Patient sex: M
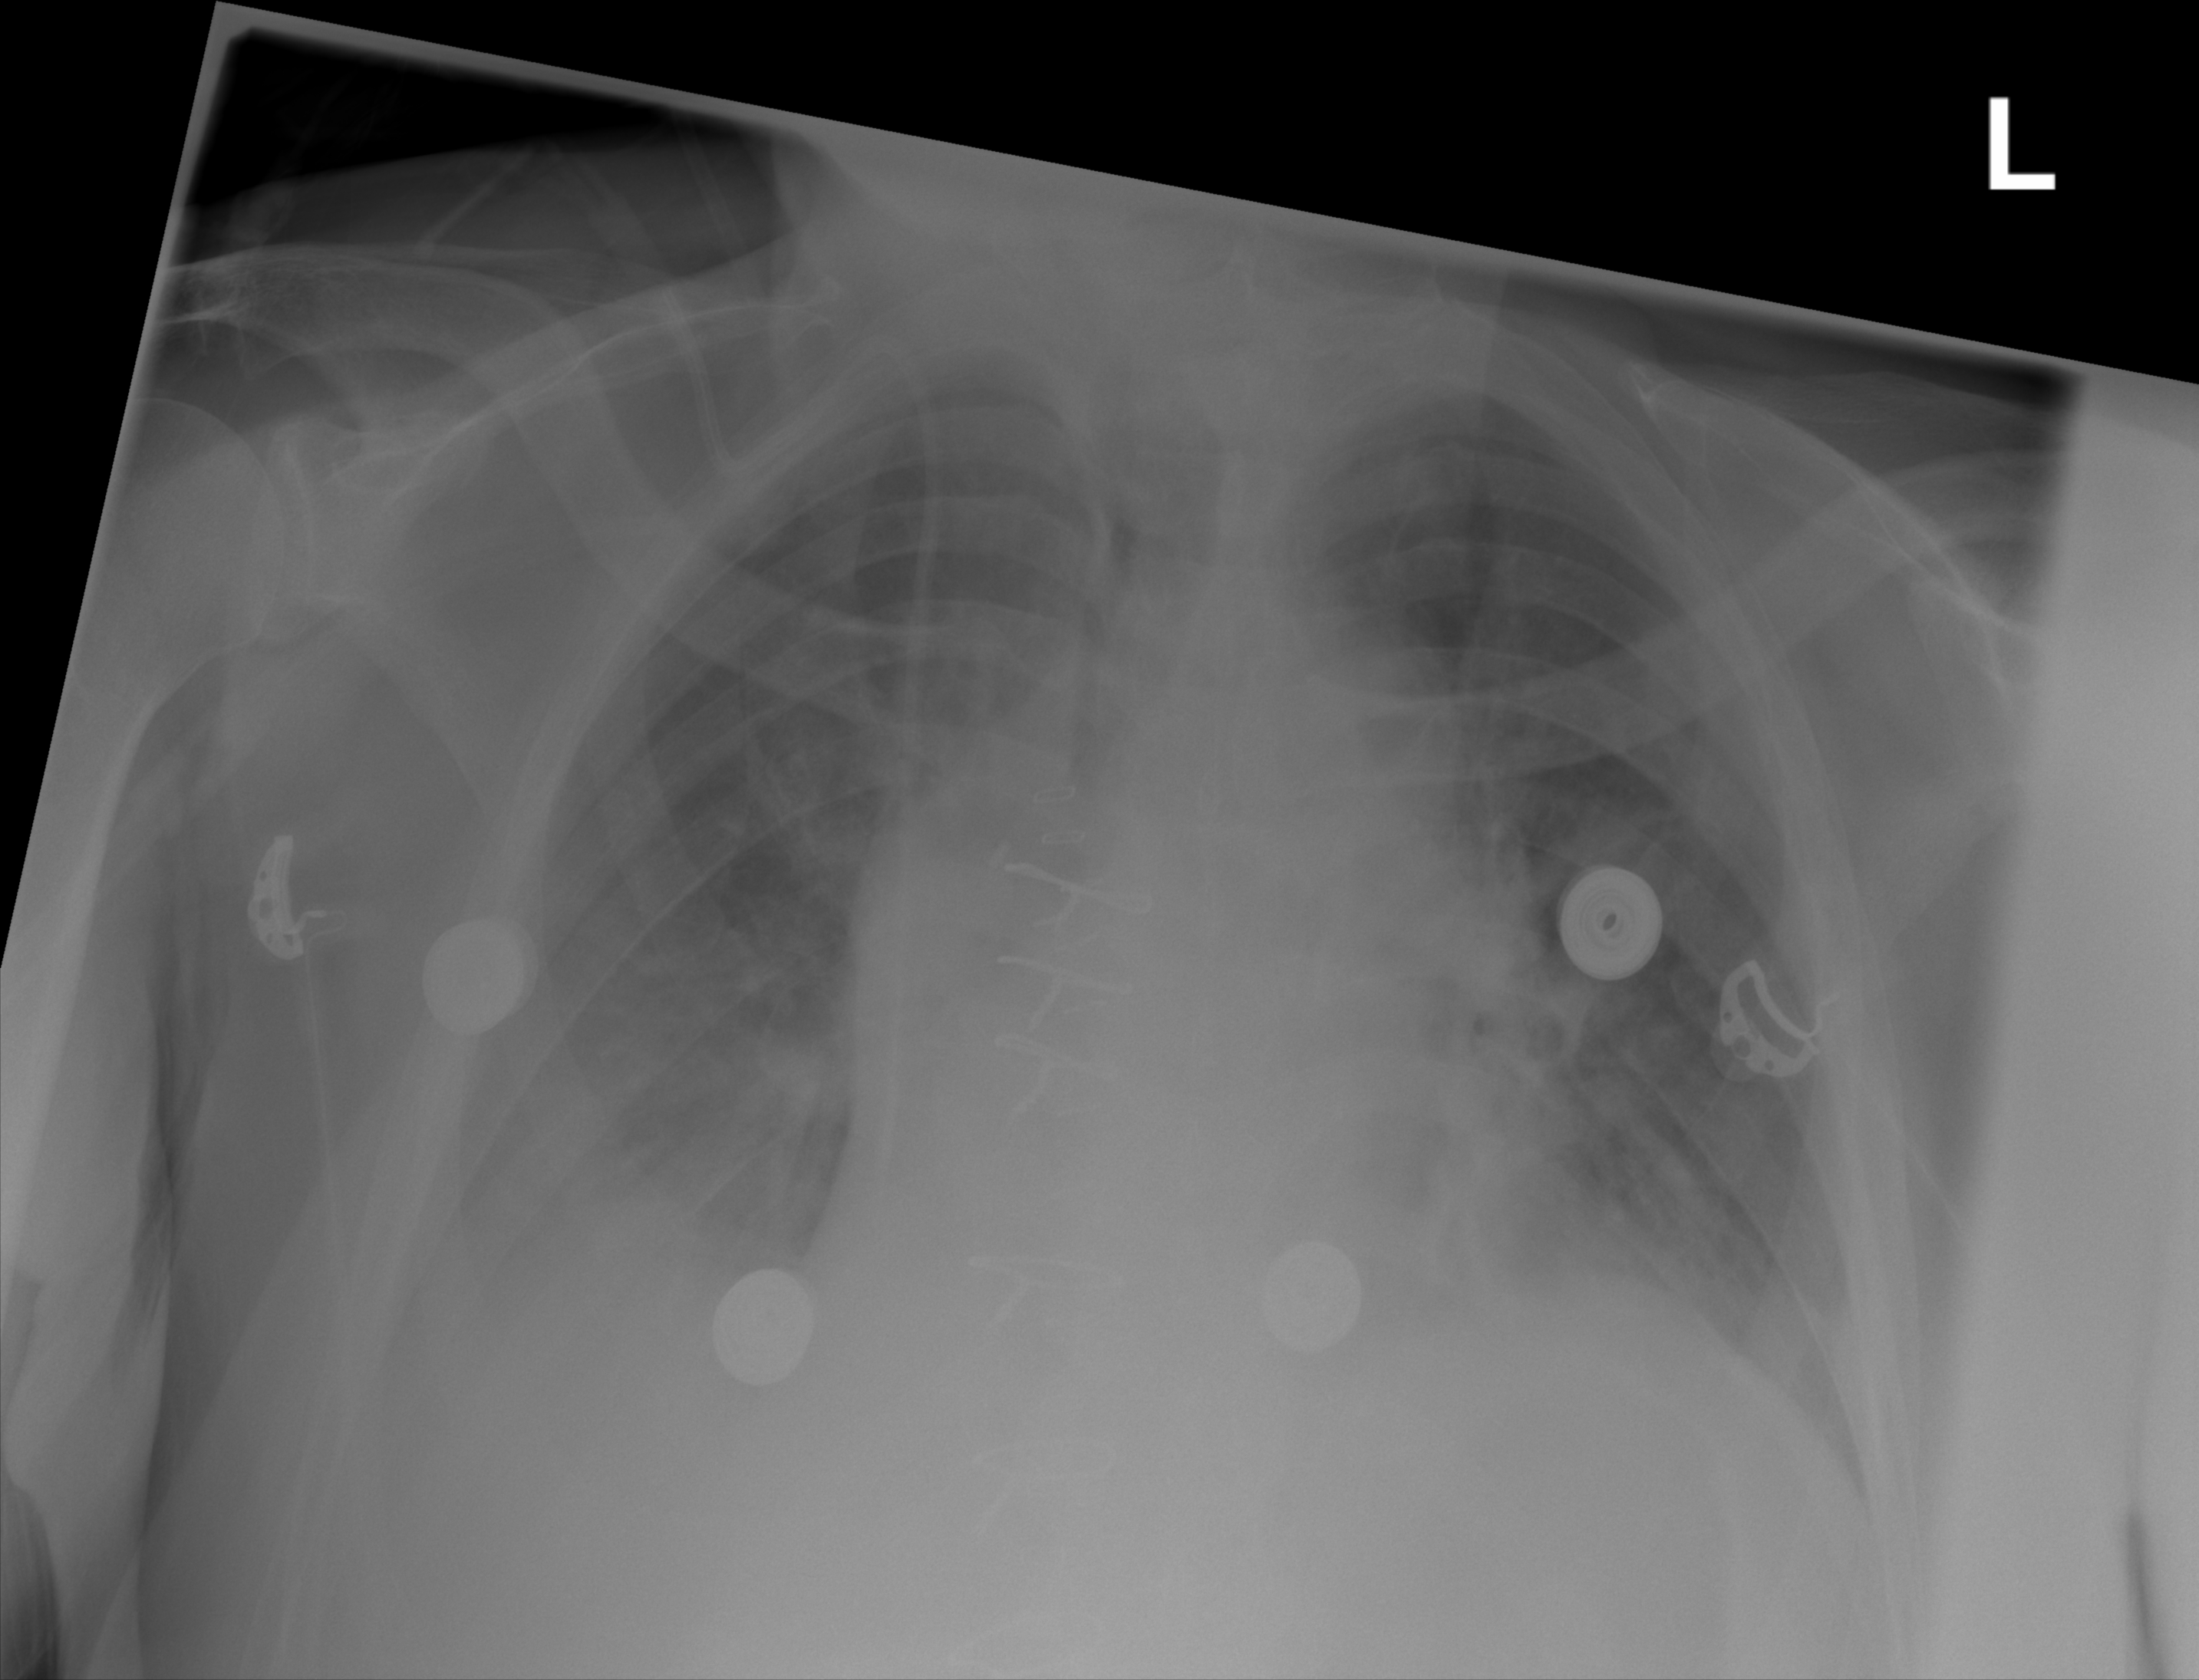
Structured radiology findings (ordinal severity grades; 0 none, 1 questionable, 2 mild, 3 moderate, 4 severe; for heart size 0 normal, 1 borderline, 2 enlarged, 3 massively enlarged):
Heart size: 2
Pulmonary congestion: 0
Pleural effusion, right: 2
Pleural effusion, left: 2
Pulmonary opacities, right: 2
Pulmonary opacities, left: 2
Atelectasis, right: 2
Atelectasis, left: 2